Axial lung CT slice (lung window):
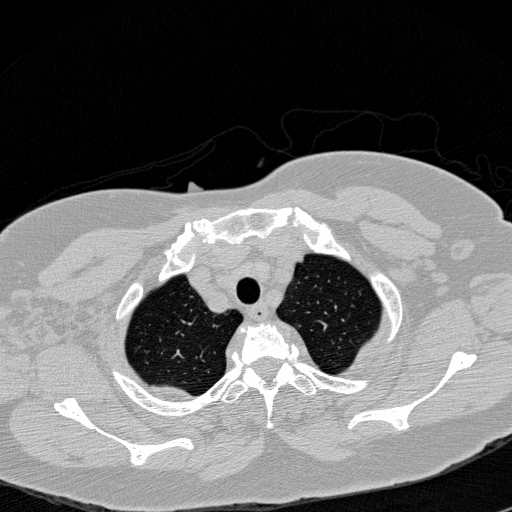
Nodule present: no